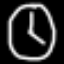
Label: clock